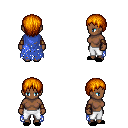
a pixel art fantasy rpg character, female body template, human, dark skin, blue tattered cape, white pants, dark blonde plain hairstyle, leather bracers, black slippers, four views (front, back, left, right), 2x2 character sprite sheet, small pixel art, hard edges, no anti-aliasing